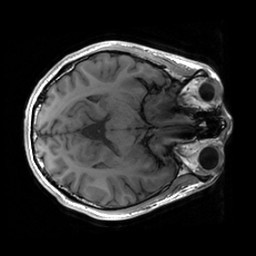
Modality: T1w
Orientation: axial
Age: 21
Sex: male